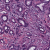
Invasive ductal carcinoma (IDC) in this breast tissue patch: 1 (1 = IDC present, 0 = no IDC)